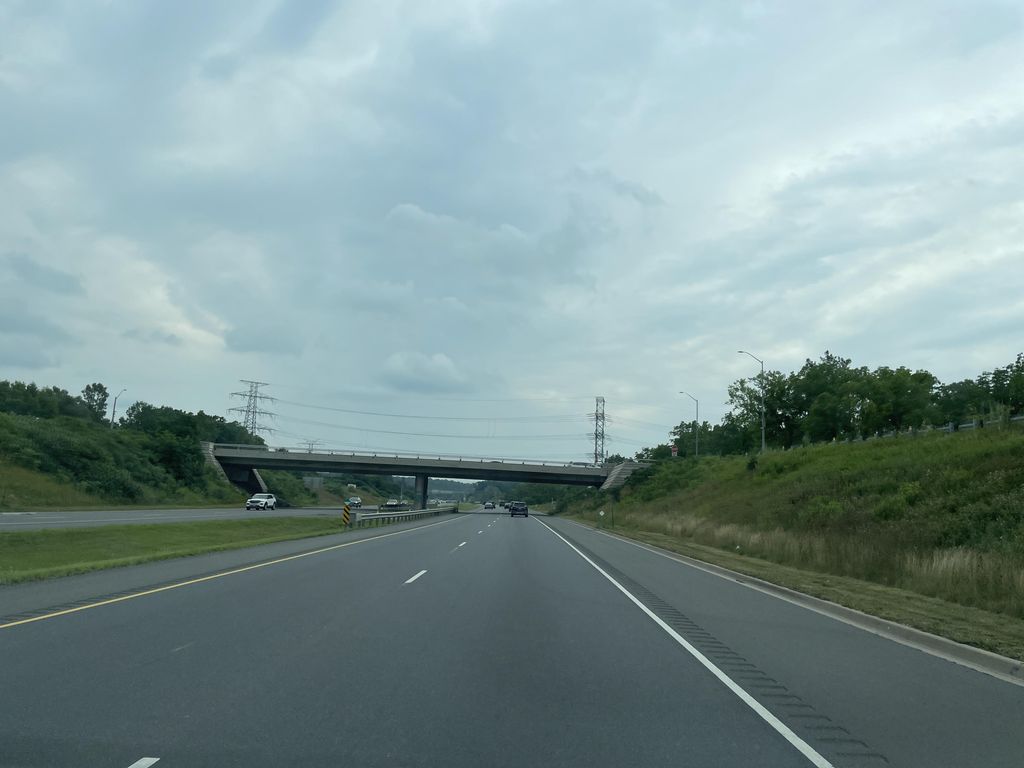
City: hamilton